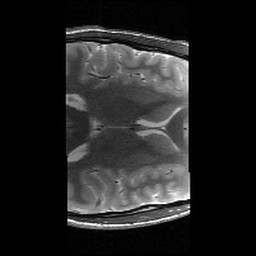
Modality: T2w
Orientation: axial
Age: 22
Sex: male
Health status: healthy
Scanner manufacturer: siemens
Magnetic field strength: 3 T
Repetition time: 6 s
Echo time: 0.064 s